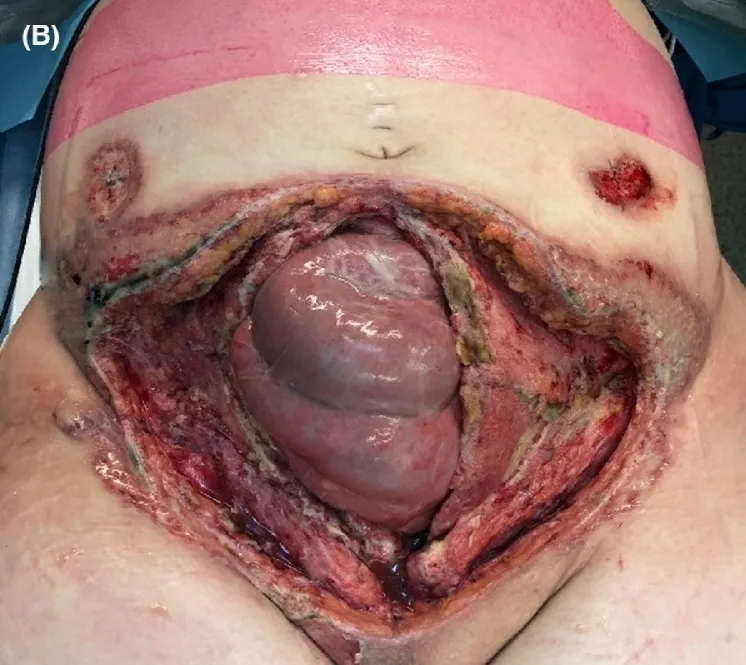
B: New ulceration around the left and right paracolic drains is visible (22nd day postpartum).
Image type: medical_photograph (other_medical_photograph)